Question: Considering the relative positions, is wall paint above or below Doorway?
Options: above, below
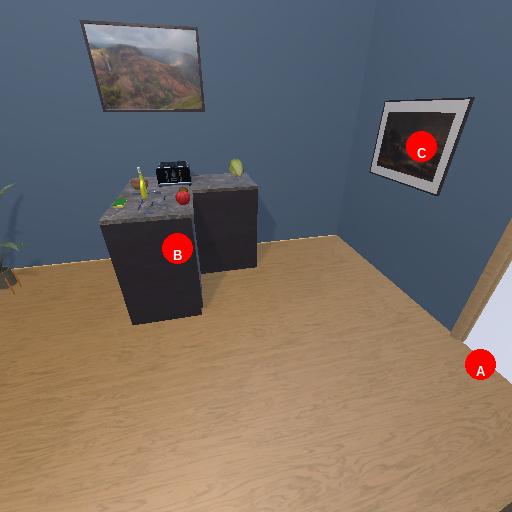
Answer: above